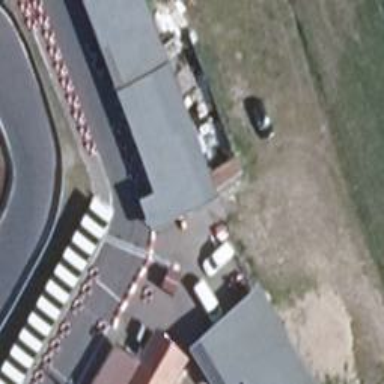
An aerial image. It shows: Asphalt pitlane on karting raceway.